Aerial crown-view tile of a tropical tree (Barro Colorado Island, Panama), acquired 20250715:
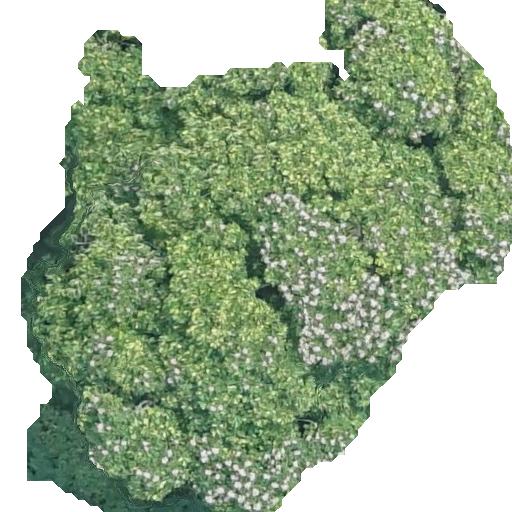
Species: Dipteryx oleifera
GBIF accepted scientific name: Dipteryx oleifera
Crown area: 272.793 m²